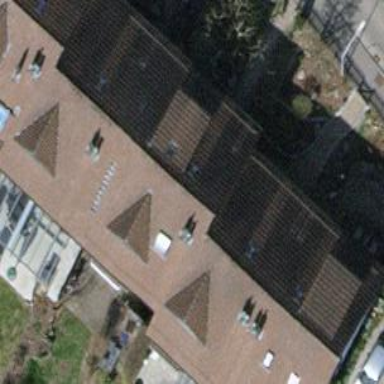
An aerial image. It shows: Terrace building.